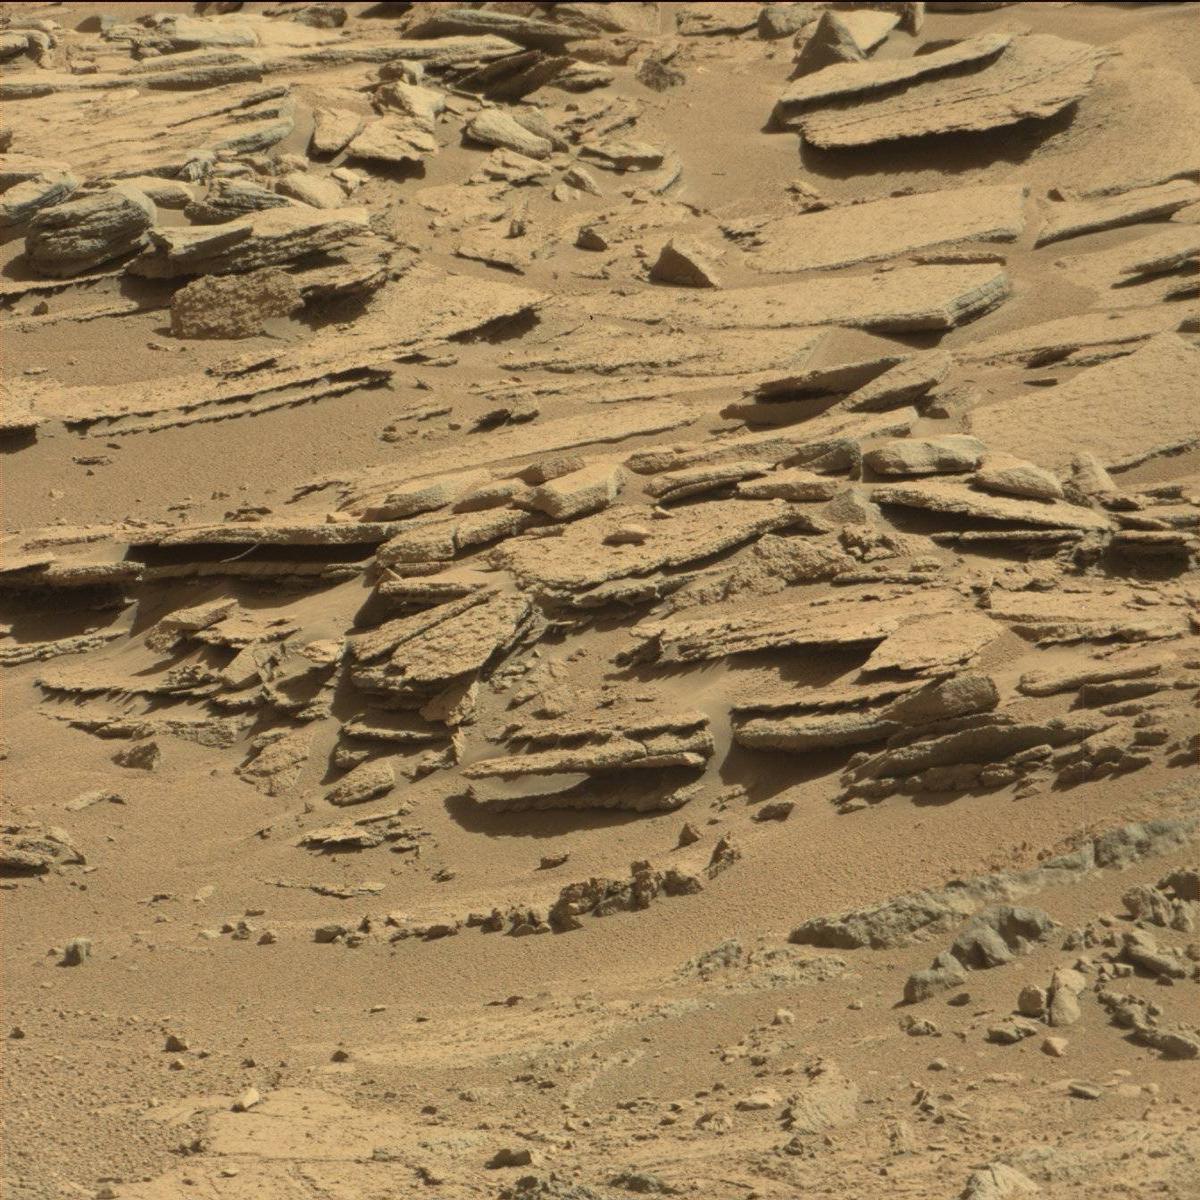
Terrain classes present: Bedrock, Rock, Sand / Soil